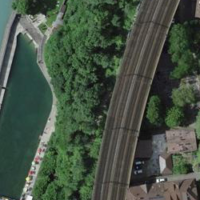
EUNIS habitat code: 53
Species observed at this site:
Circaea lutetiana
Geum urbanum